Question: I have a scrollview inside which i have 20 UItextviews. The scrollview is not working. I have set the following in viewdidload.
'''
self.MainScroll.contentSize = CGSizeMake(320, 1800);
'''
Still it doesn't scroll. However, if i give bounce vertically, it just bounces. My scrollview is a child of the main UIview of dimension 320*600. Please guide how to enable the scroll!!

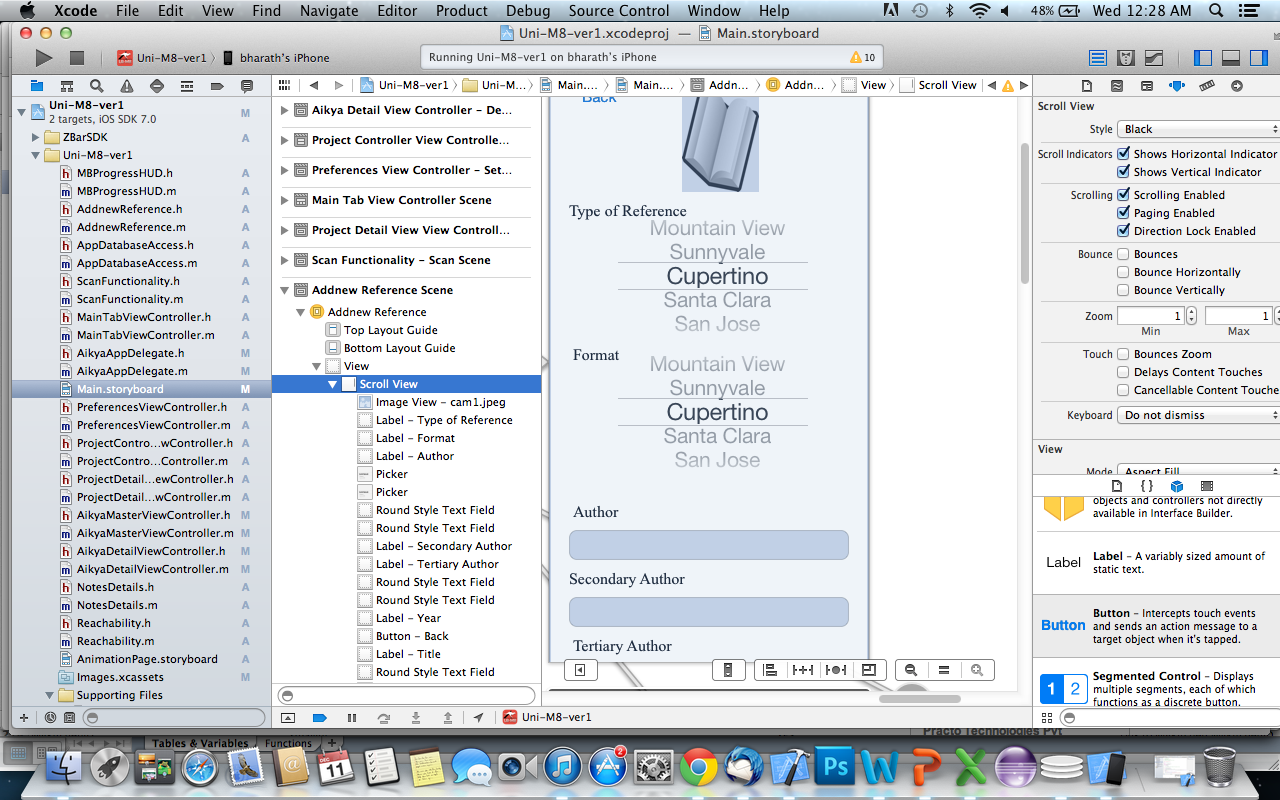
Answer: There are two ways you can get the scrolling to work.
1) Pin 'UIScrollView' to the sides of its parent view, as mentioned below.

2) Set content size of your scroll view in 'viewDidLayoutSubviews':
'''
- (void)viewDidLayoutSubviews {
self.MainScroll.contentSize = CGSizeMake(320, 1800);
}
'''
1) Setting 'contentSize' is not required if using 'AutoLayout'. You need to pin your 'UIScrollView' to the parent view as mentioned below:

2) Then add another 'UIView' inside UIScrollView to act as a content view and pin it to the UIScrollView and move all controls inside this content view:

3) Pin content view to its parent scroll view as mentioned below:

4) Set your UIViewController's Simulated Metrics to Freeform (this is important):

5) Size your content 'UIView' to your desired height (obviously important too):

> Apple article explaining UIScrollView and AutoLayouts:
<URL>